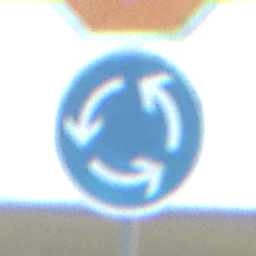
Verkehrszeichen: Kreisverkehr
Zusatzzeichen oben: Stop
Umgebung: Outdoor, RoadRail
Tageszeit: SunriseSunset
Wetter: PartlyCloudy
Licht: Natural
Jahreszeit: NotSpecified
Kontrast: LowContrast